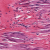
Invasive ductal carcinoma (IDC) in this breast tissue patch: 0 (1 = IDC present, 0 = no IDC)